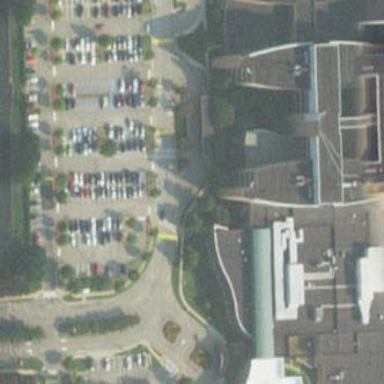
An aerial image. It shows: Part of hospital building.